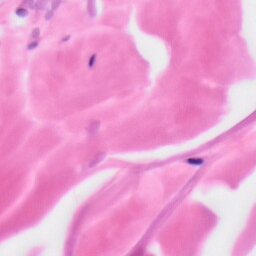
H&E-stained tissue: Skin